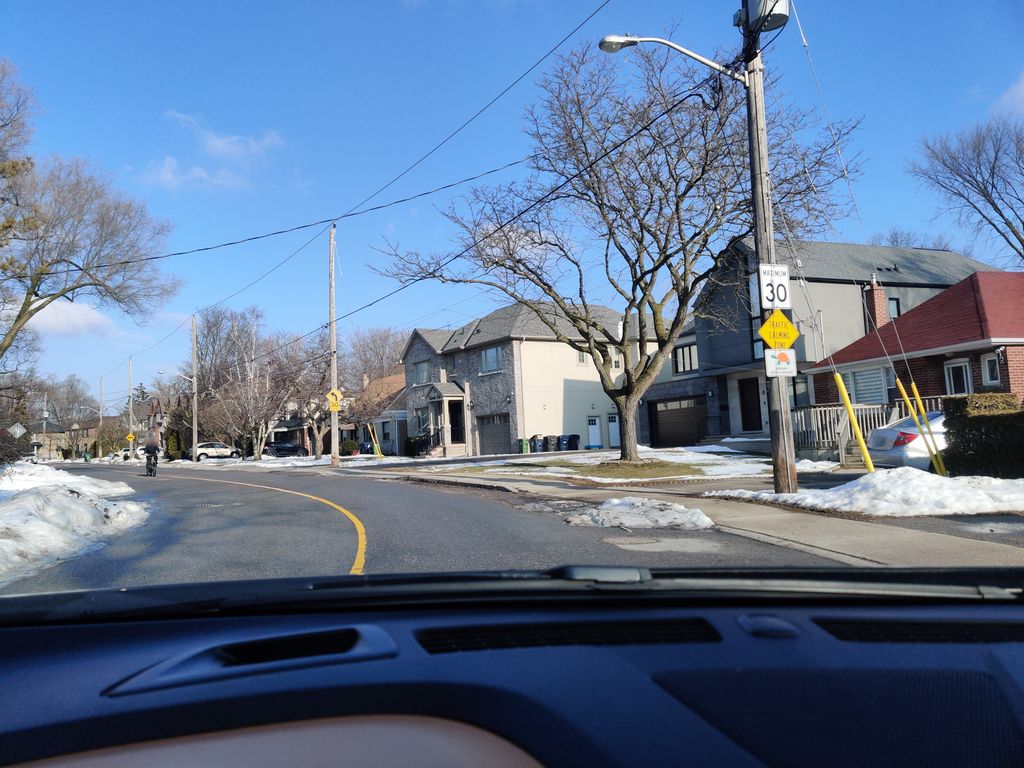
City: toronto